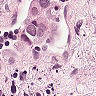
Metastatic tissue present: yes